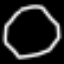
Label: octagon